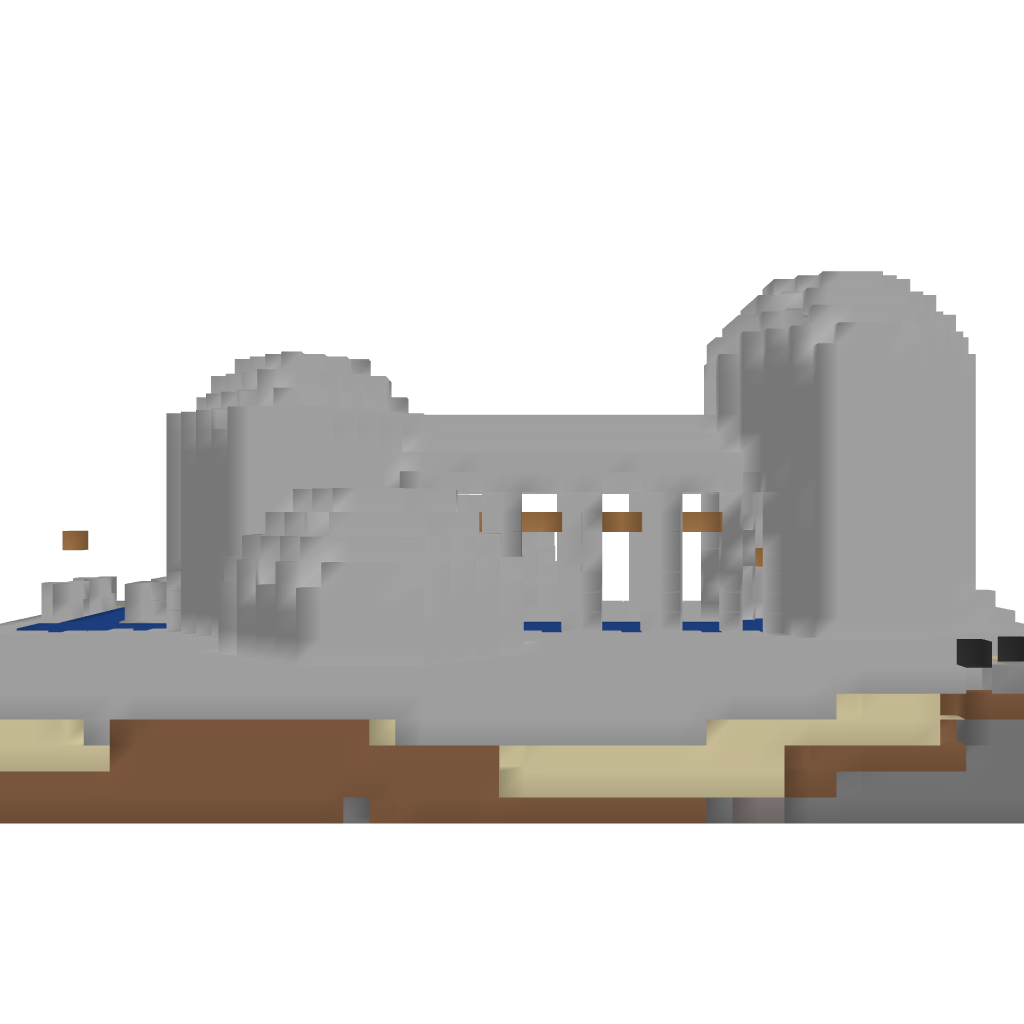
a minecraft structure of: Water Palace